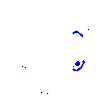
Particle: electron